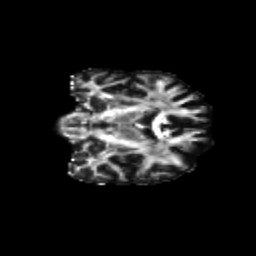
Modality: FA
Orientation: coronal
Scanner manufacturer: siemens
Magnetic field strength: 3 T
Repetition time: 9.2 s
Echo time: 0.084 s